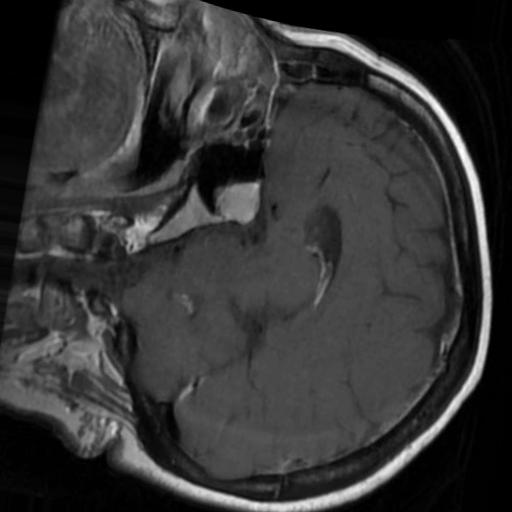
Label: brain_tumor